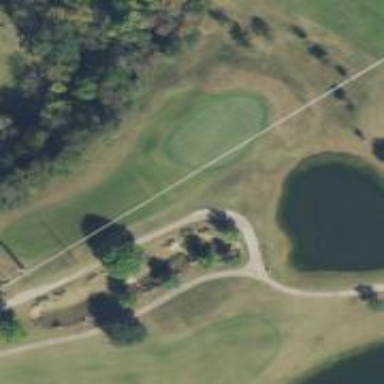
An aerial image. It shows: View of golf hole.